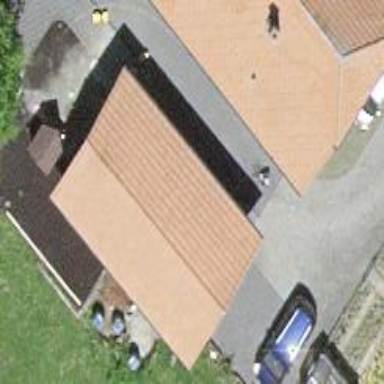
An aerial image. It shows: Barn.